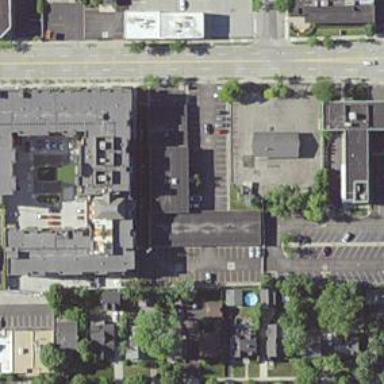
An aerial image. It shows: Retail building.